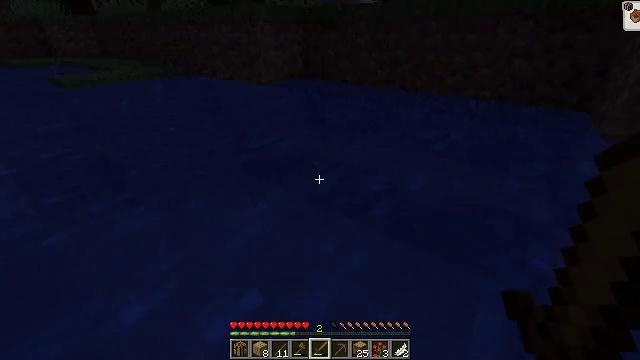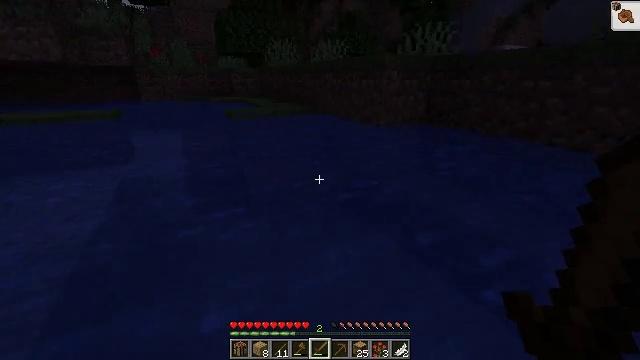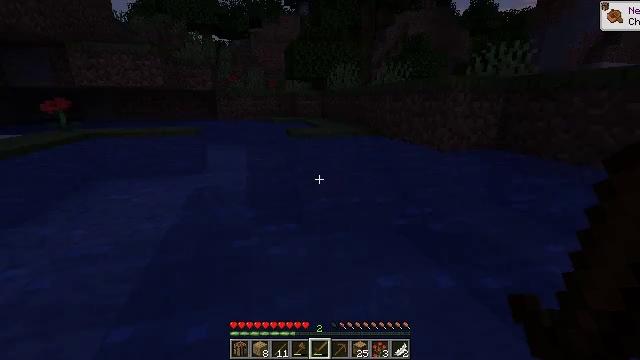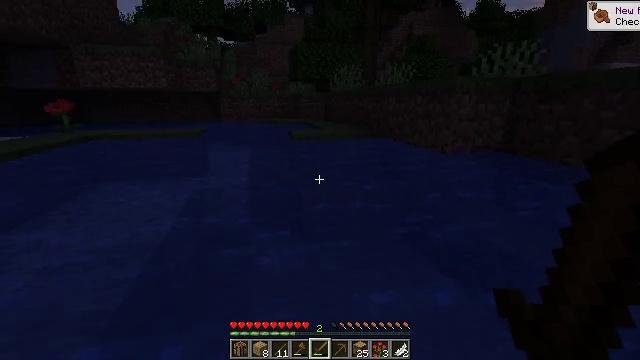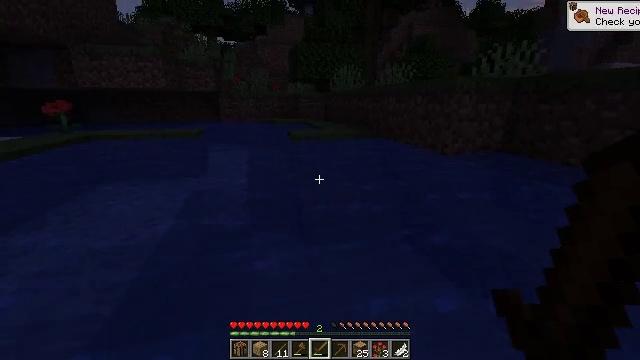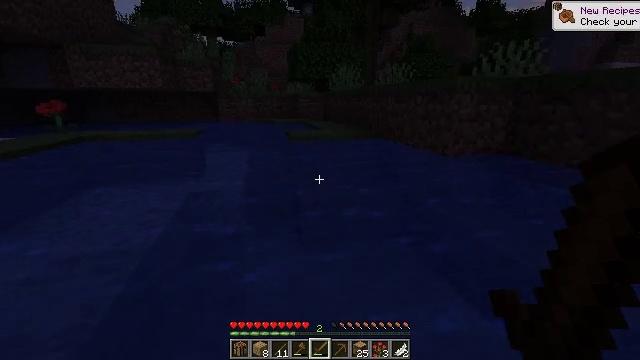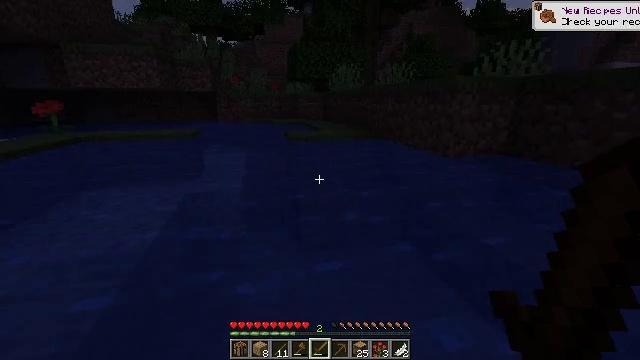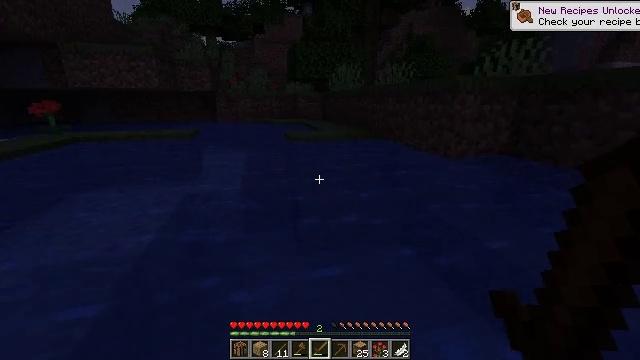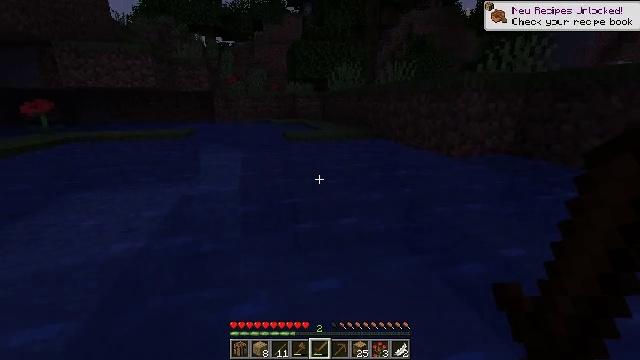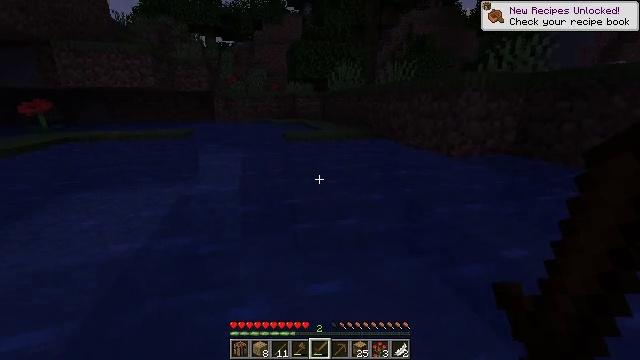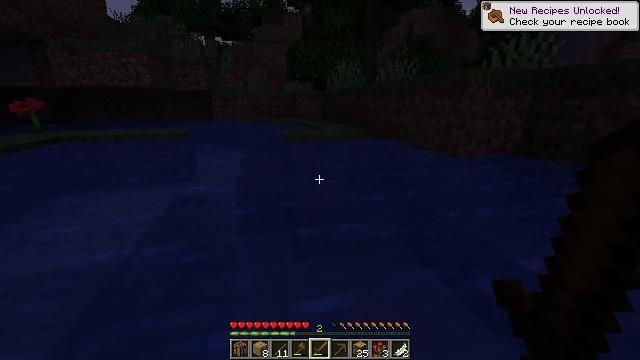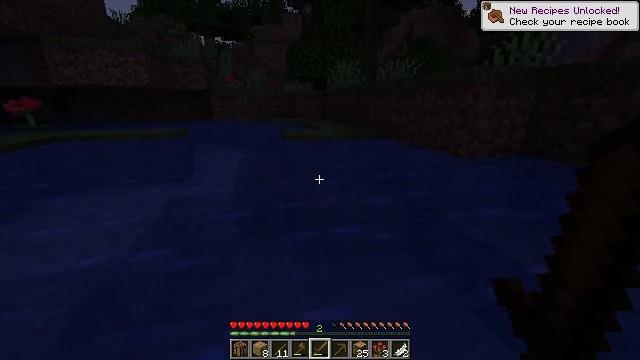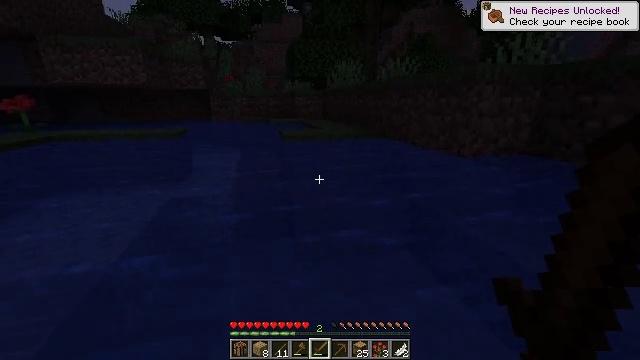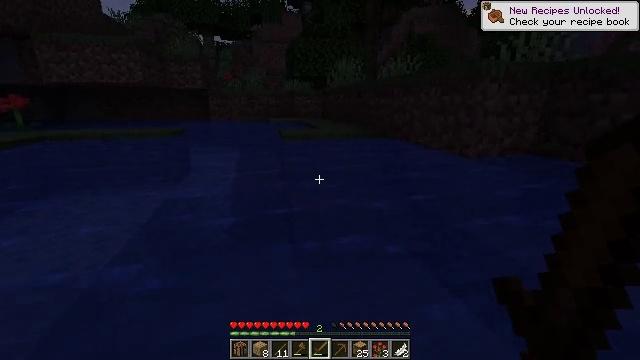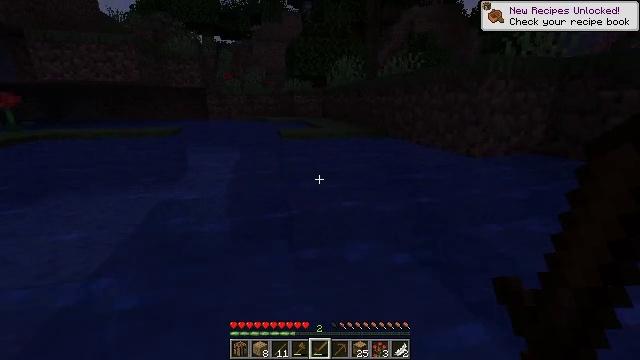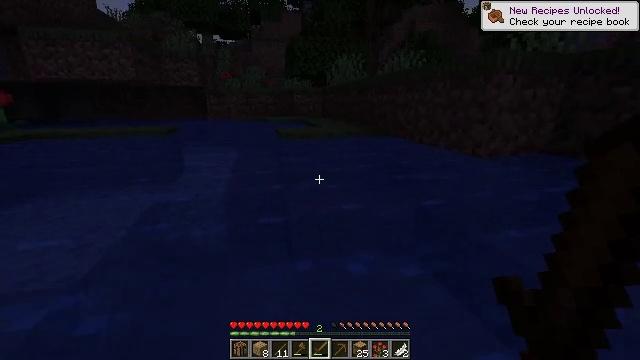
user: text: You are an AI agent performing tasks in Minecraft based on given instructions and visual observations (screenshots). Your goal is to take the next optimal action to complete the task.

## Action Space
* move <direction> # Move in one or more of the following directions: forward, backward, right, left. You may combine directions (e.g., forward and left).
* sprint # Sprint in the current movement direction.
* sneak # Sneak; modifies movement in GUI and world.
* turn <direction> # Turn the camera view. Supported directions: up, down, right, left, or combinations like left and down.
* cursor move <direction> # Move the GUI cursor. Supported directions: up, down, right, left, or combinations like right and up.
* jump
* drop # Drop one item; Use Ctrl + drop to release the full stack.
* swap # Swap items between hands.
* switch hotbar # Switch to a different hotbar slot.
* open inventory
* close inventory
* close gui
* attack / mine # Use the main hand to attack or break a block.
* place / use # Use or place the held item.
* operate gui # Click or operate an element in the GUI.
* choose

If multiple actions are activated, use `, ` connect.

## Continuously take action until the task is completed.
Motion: motion action
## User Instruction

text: Dig up the grass block for dirt.
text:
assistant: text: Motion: move forward, turn left and up
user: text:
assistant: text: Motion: move forward, turn left and up
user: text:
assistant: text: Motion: move forward, turn left
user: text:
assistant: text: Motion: move forward
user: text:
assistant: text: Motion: move forward
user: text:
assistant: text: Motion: move forward
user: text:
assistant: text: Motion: move forward
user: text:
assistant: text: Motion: move forward
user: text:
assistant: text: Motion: move forward
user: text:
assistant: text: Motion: move forward
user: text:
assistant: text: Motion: move forward
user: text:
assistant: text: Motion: move forward
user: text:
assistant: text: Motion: move forward
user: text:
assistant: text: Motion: move forward
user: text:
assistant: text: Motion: move forward
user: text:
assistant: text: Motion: move forward
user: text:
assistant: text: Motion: move forward
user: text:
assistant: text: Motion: move forward, turn left
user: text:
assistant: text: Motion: move forward, turn left
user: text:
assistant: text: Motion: move forward, turn left and up
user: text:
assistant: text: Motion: move forward, turn left and up
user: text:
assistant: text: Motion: turn left and up
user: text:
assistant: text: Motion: turn left
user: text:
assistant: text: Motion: turn left
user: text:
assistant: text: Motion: no_op
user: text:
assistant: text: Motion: move forward
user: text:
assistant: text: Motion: move forward
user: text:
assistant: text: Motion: move forward
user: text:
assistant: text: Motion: move forward
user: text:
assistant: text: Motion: move forward, sprint, turn right and down